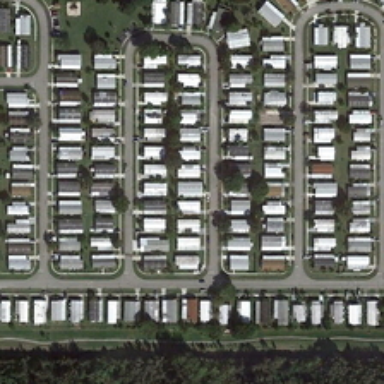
A number of trees were planted around the white houses .